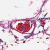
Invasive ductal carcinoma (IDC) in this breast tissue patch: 0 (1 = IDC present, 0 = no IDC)